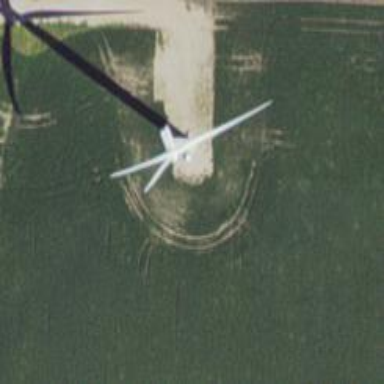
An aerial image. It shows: Wind generator with horizontal axis. The generator is wind turbine.